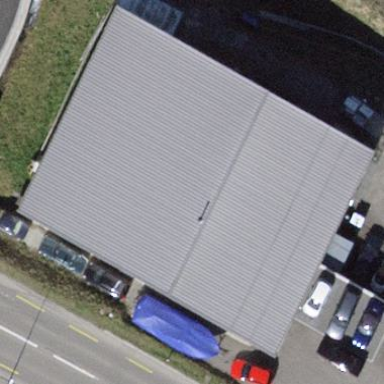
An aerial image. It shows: Building housing car shop.